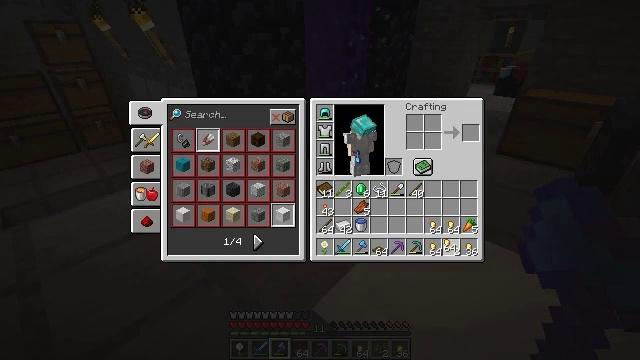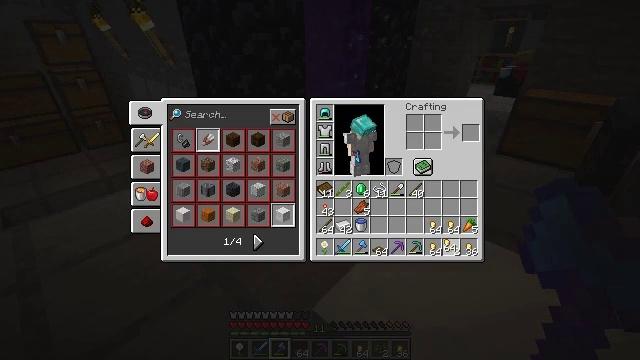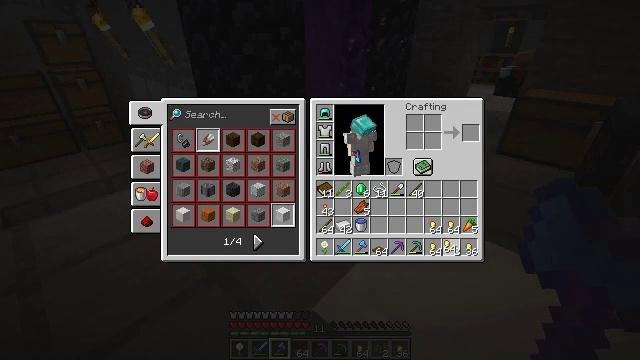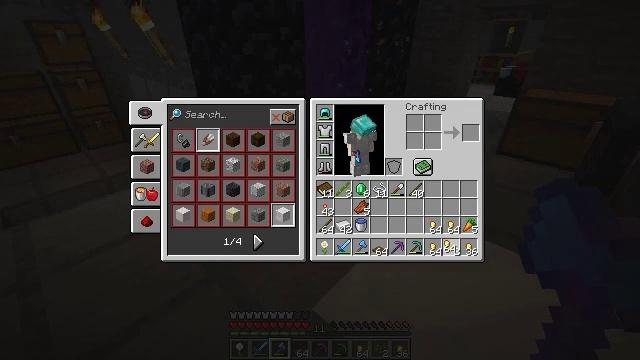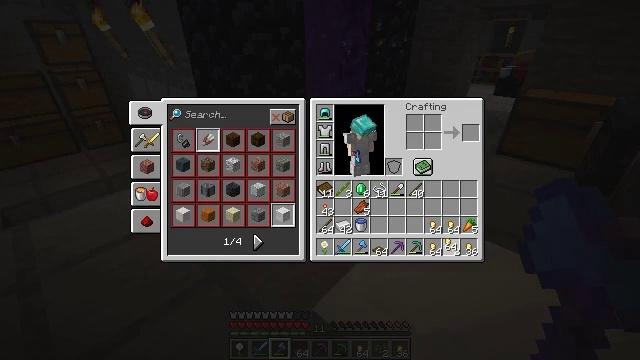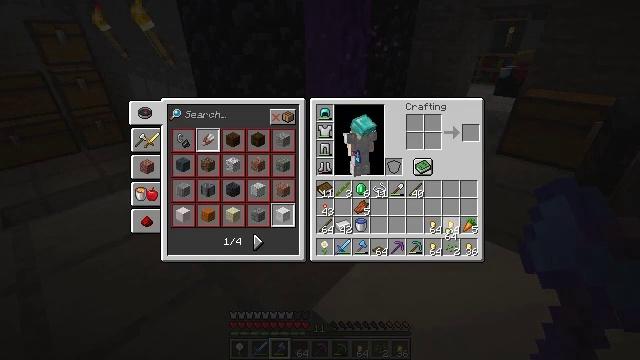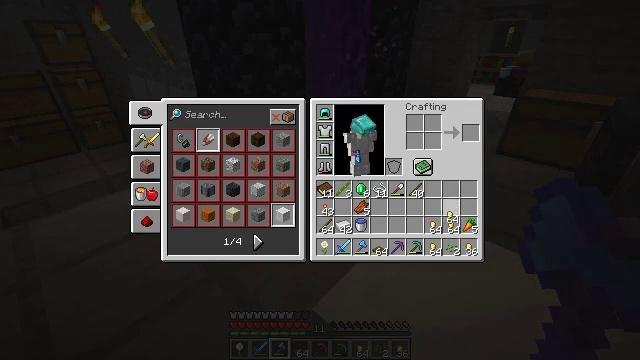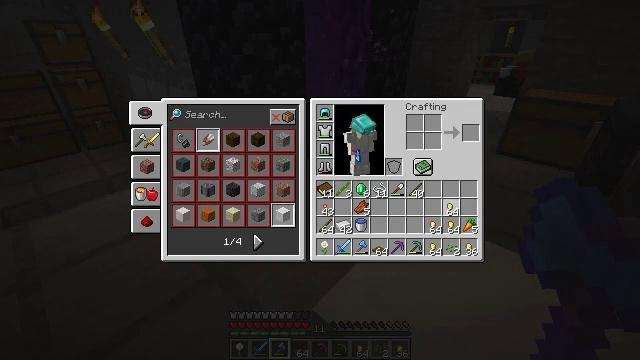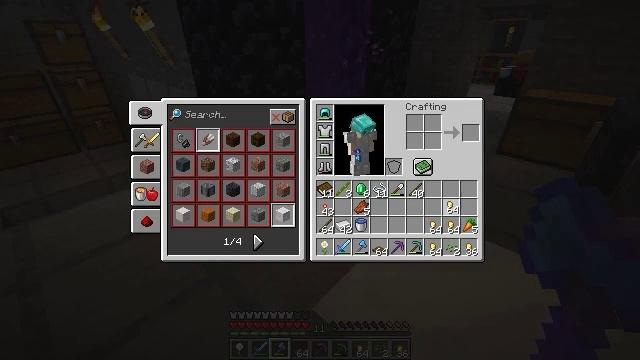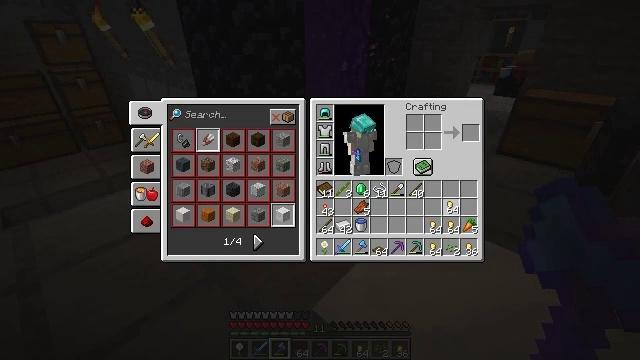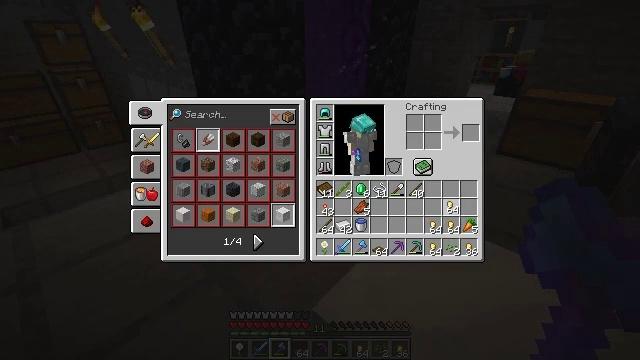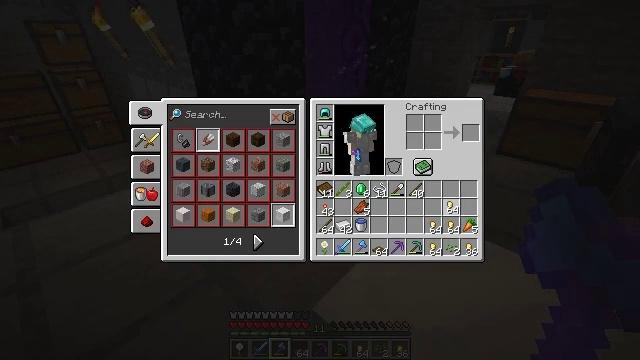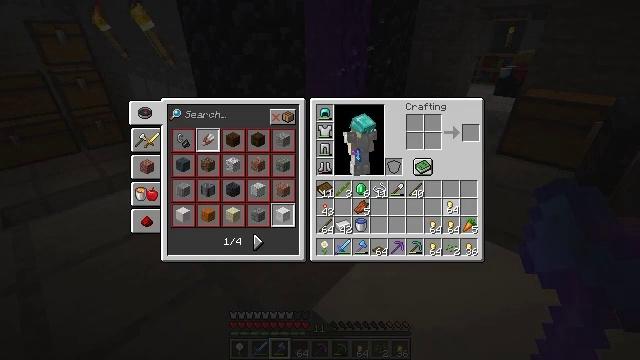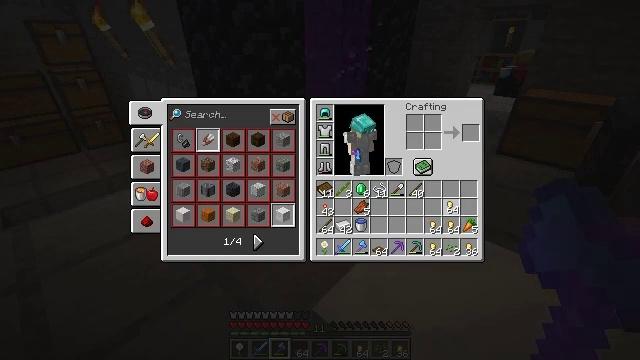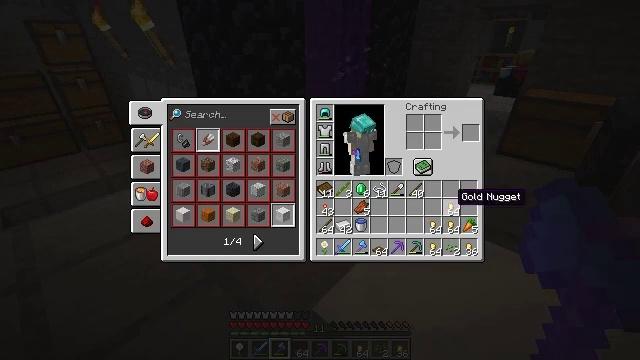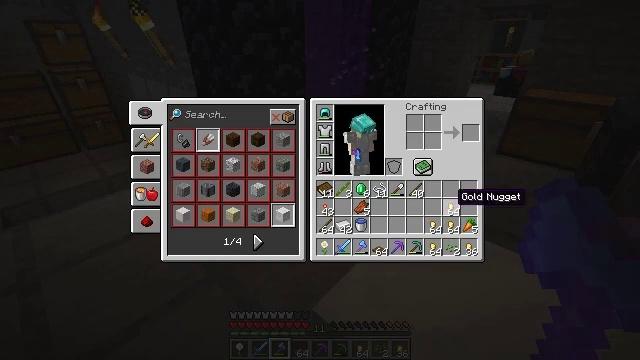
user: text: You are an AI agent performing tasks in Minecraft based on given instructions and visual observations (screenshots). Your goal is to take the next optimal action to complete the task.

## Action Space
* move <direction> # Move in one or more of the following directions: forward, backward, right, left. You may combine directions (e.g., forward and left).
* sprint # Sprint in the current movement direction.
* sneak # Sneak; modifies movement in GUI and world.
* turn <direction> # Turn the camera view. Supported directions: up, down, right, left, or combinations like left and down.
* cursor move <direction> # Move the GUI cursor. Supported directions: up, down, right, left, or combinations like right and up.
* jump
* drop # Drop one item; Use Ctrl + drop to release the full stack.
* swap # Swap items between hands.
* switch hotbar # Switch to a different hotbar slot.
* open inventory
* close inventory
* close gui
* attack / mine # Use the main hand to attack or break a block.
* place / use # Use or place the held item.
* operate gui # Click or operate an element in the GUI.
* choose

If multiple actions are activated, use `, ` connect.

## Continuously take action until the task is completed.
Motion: motion action
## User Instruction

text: Harvest carrots from the farmland.
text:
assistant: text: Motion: no_op
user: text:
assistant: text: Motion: attack / mine
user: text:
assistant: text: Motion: attack / mine
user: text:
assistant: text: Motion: attack / mine
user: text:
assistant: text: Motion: turn up
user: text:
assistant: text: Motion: turn up
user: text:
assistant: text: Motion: turn up
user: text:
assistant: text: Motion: no_op
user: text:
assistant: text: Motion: no_op
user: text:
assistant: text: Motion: no_op
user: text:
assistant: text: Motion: no_op
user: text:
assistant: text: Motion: attack / mine
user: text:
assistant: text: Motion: attack / mine
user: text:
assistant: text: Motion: no_op
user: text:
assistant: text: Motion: no_op
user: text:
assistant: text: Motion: no_op
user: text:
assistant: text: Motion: no_op
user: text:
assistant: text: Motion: no_op
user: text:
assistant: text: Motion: turn down
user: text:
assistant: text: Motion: no_op
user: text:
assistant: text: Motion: no_op
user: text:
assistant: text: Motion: no_op
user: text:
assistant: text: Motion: no_op
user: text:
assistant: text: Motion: turn up
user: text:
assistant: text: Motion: no_op
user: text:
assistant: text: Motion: no_op
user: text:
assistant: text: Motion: no_op
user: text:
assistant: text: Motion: attack / mine
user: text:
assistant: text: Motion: turn down, attack / mine
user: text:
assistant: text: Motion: turn down